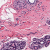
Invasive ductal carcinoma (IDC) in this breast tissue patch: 0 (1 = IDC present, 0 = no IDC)